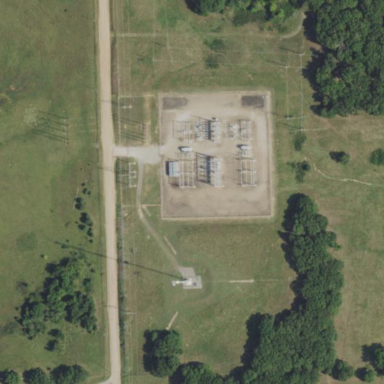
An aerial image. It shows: Outdoor power substation at the transmission level surrounded by chain-link fence.